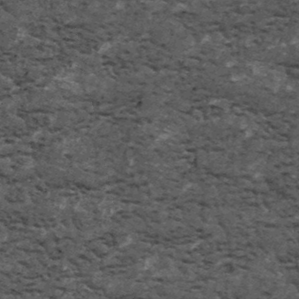
Label: frost